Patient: sex F, age 69
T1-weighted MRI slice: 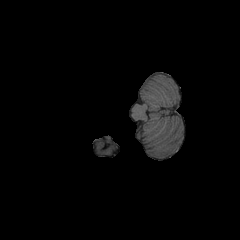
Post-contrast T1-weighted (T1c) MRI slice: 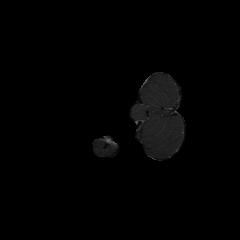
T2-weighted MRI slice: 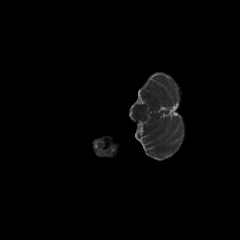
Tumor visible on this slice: no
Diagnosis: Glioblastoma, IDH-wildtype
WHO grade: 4